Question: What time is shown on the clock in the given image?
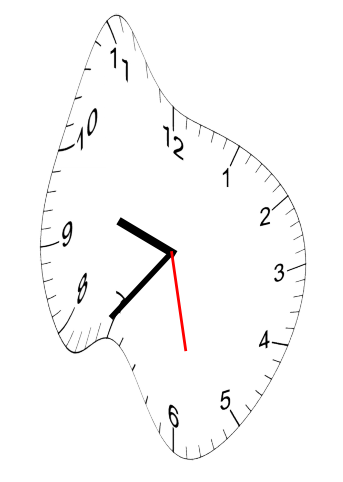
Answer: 09:36:28